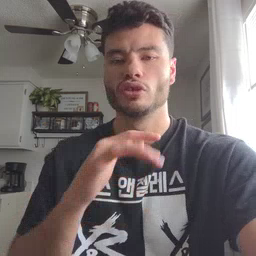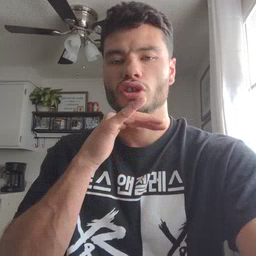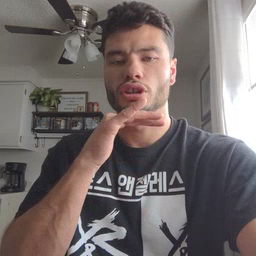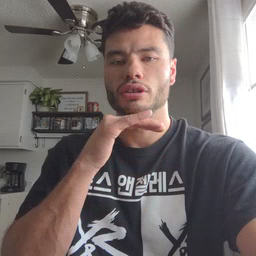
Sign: dirty